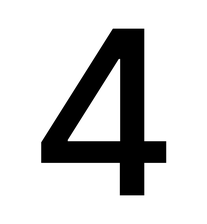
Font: Inter_Medium